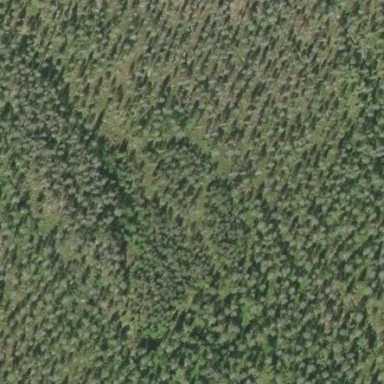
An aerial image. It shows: Woodland consisting mainly of needle-leaved trees.